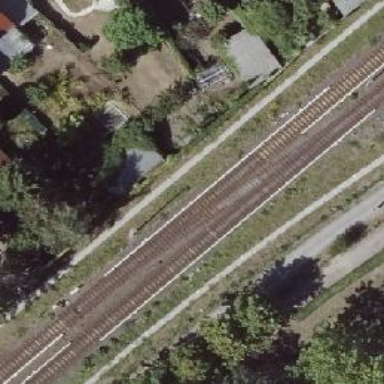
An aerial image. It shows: Railway signal.